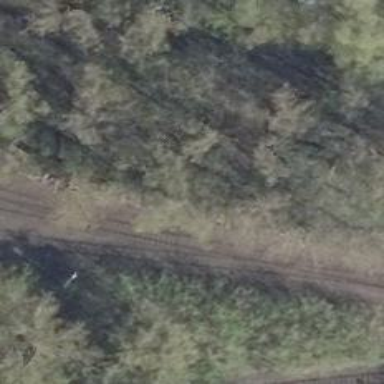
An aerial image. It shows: Railway switch.